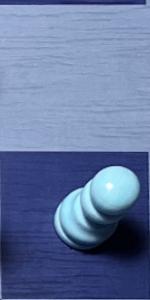
Label: Pawn_White